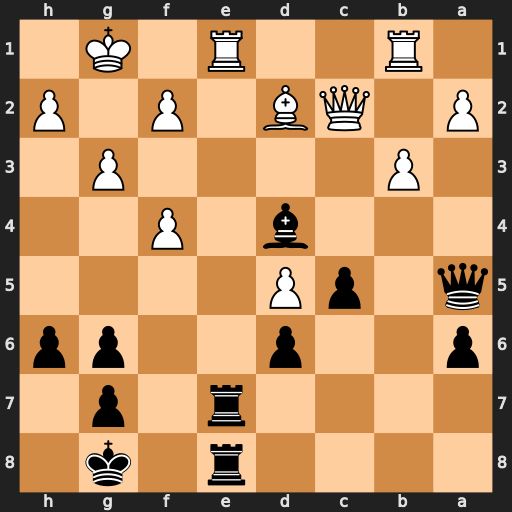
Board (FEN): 4r1k1/4r1p1/p2p2pp/q1pP4/3b1P2/1P4P1/P1QB1P1P/1R2R1K1
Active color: b
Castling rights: -
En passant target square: -
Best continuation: Rxe1+ Bxe1 Rxe1+ Rxe1 Qxe1+